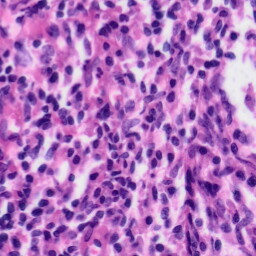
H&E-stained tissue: Tonsil